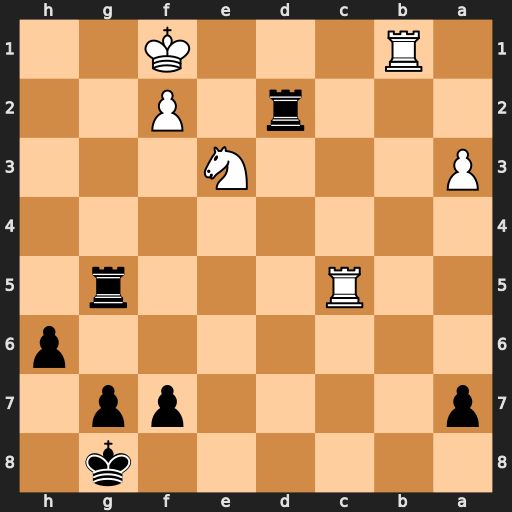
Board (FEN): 6k1/p4pp1/7p/2R3r1/8/P3N3/3r1P2/1R3K2
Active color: b
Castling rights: -
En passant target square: -
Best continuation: Rxc5 Rb8+ Kh7